Question: I would like to make use of something like the 3 circles at the bottom of the apps grid, to switch between images and indicate which image is being viewed. I can't find any widget like this in the sdk, does it exist or do I have to make a custom component?

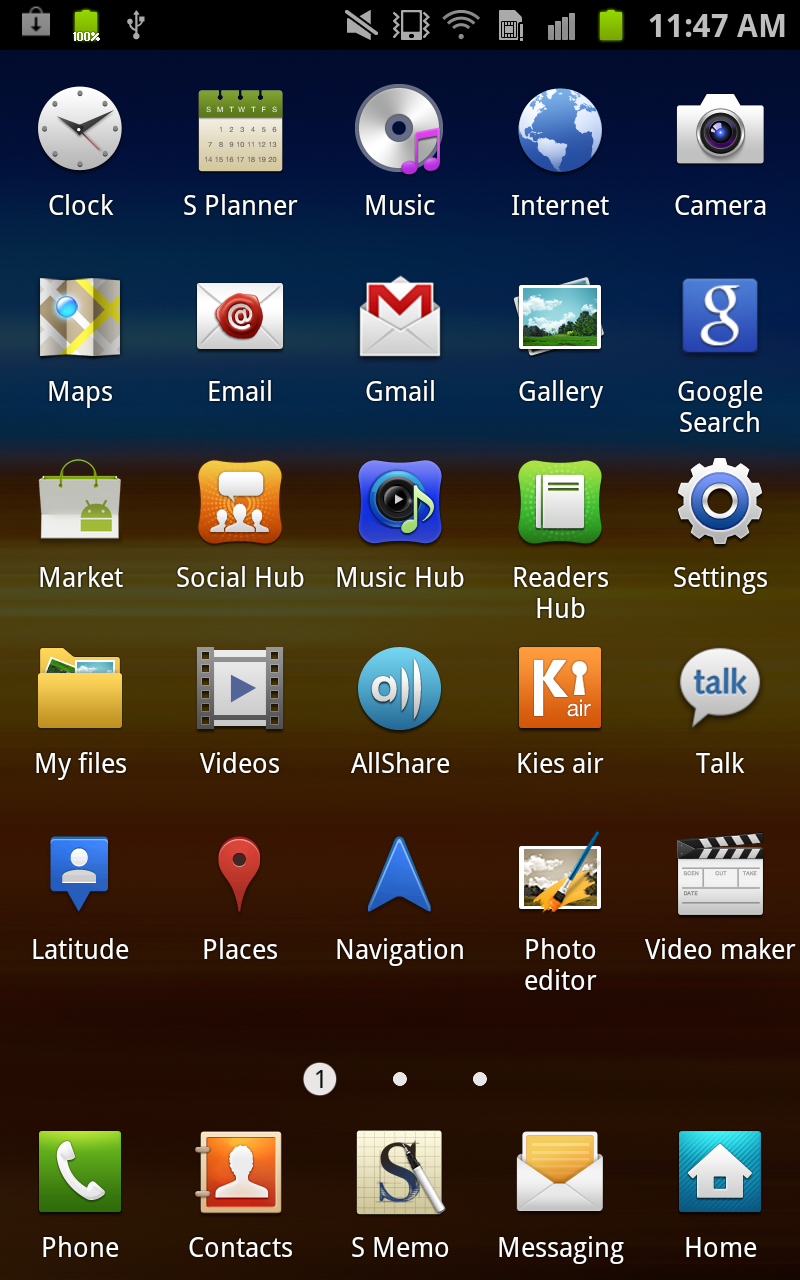
Answer: That is not a native widget, but the ViewPager is a native widget that comes with the v4 compatibility pack. All you need then is a way to indicate which page you're on. I'm currently using this project for the TabPageIndicator, but it looks like the CirclePageIndicator would be of use to you:
<URL>